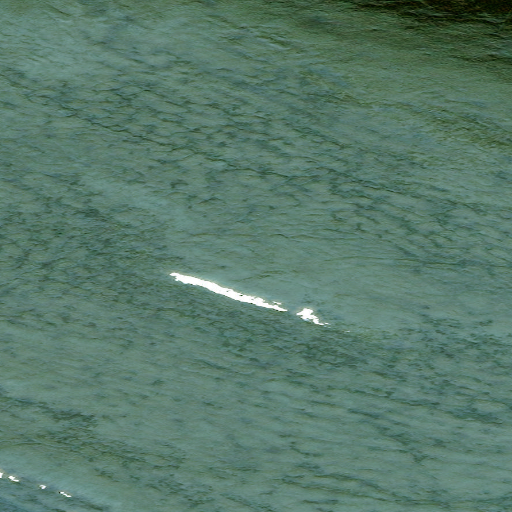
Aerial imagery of mountain in Alaska named Peter John Mountain containing only unknown